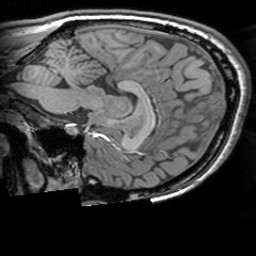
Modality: T1w
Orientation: sagittal
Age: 22
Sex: female
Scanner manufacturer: siemens
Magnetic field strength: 3 T
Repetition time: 1.63 s
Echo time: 0.00311 s